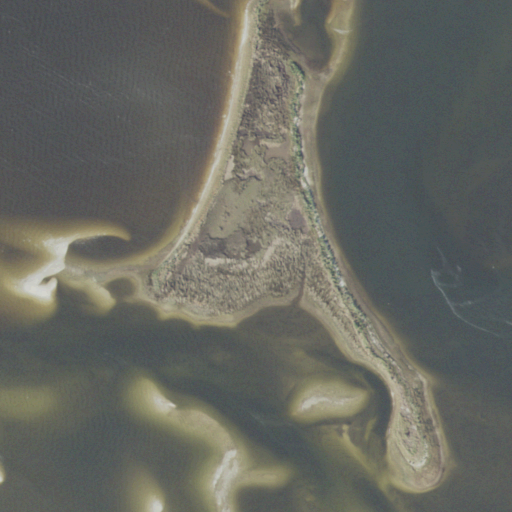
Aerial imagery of island in Florida named Gull Island containing open water and herbaceous wetlands